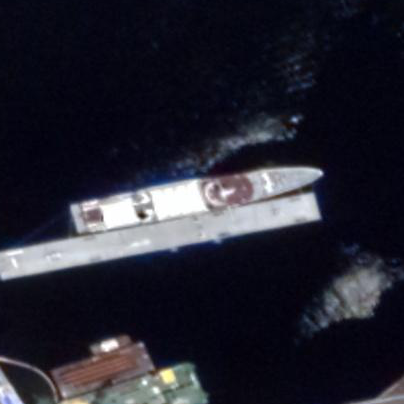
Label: civil